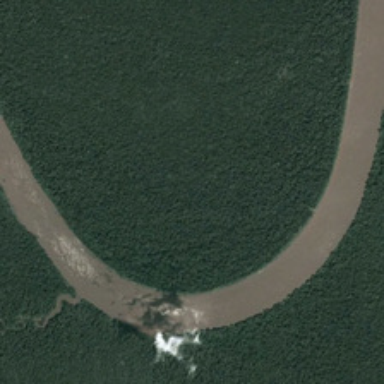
The gray saddle shaped river is across the forest .